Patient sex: M
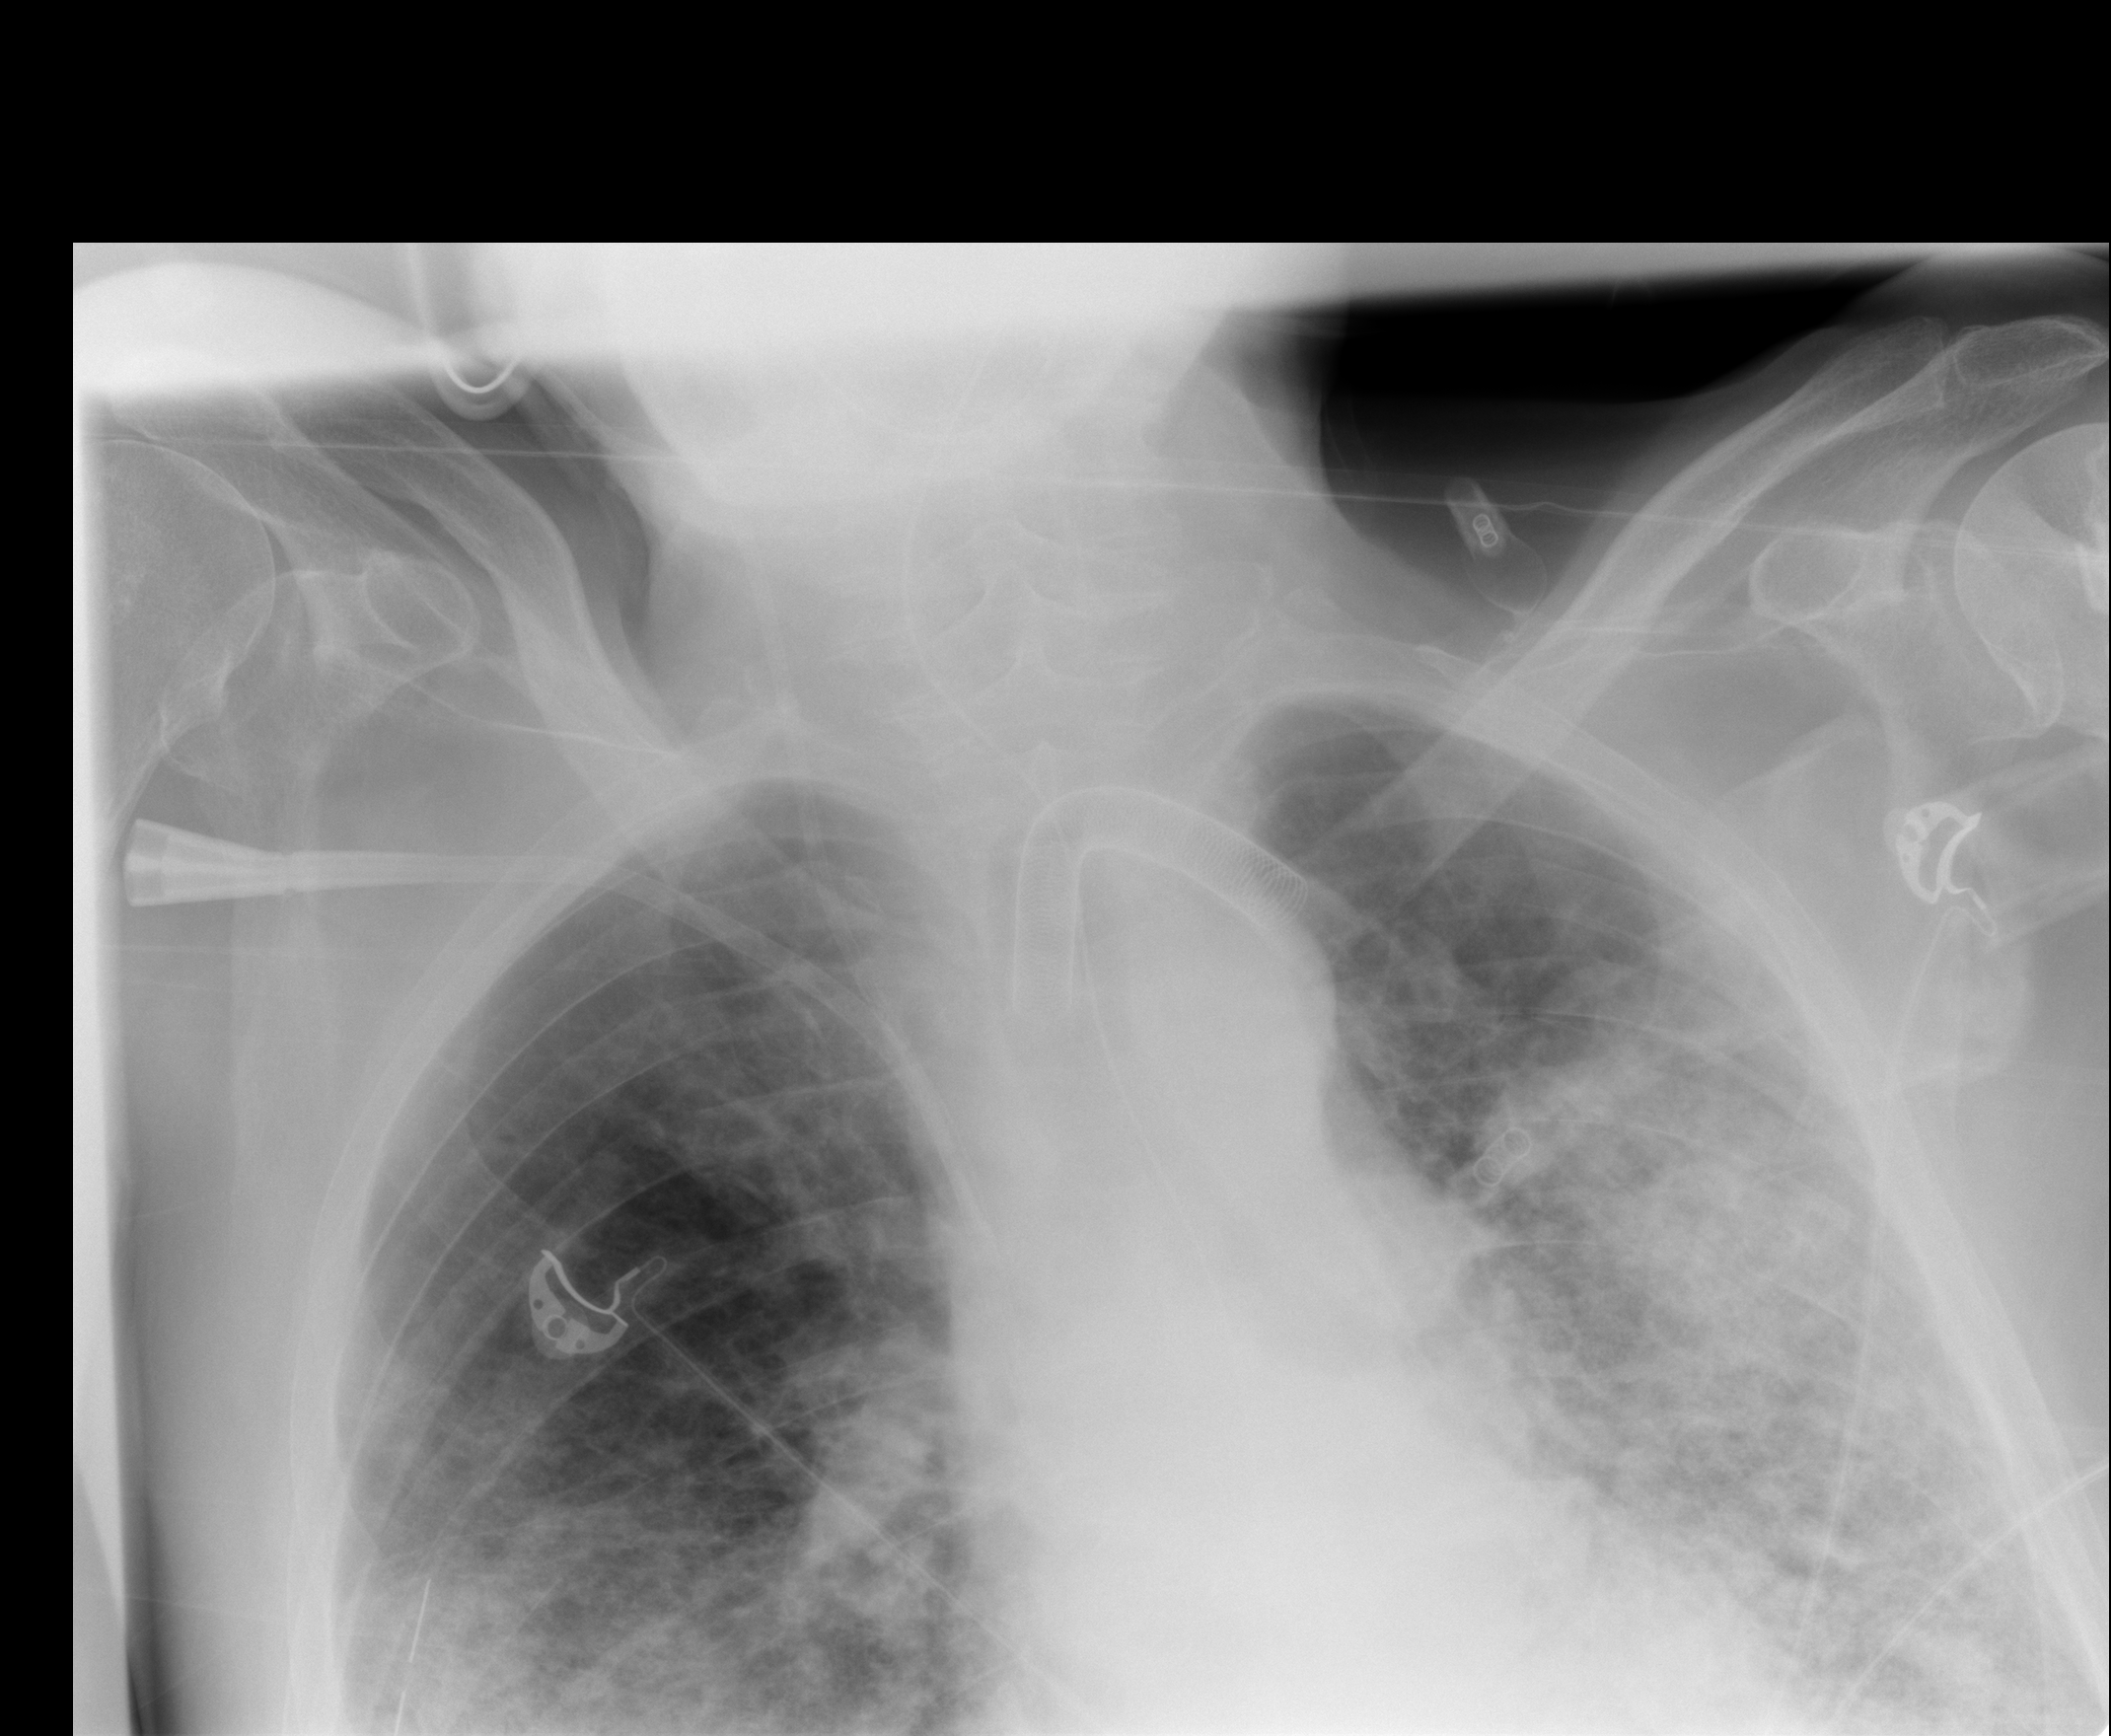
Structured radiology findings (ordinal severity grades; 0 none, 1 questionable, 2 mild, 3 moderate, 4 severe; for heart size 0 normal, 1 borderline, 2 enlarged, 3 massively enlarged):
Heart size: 0
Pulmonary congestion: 0
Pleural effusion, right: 1
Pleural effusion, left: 2
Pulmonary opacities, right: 3
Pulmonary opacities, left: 3
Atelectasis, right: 2
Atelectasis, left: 3